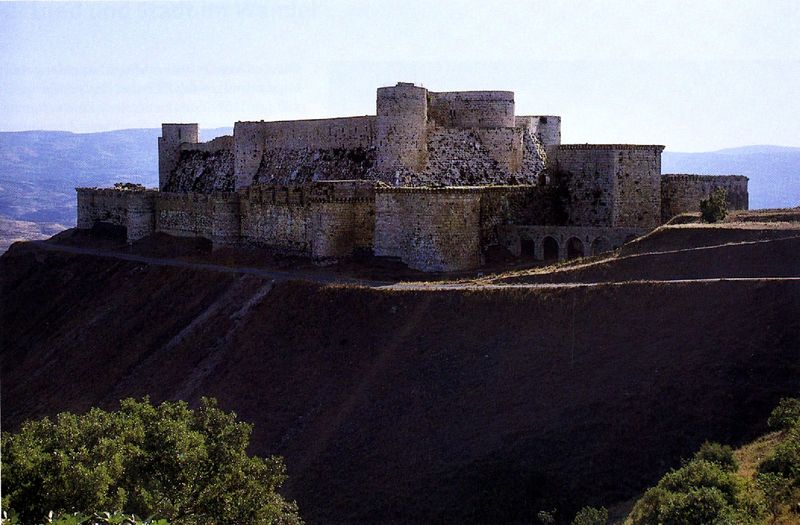
Titel: Johanniterfestung Crac des Chevaliers in Syrien
Standort: Crac des Chevaliers (AS - Syrien)
Schlagwörter: baum, blau, felsen, himmel, schatten, grün, landschaft, sand, alt, wand, stein, steine, bild, horizont, wald, turm, abhang, berge, fels, mauer, linien, bögen, ruine, burg, höhe, türme, mauern, graben, bergfried